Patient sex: F
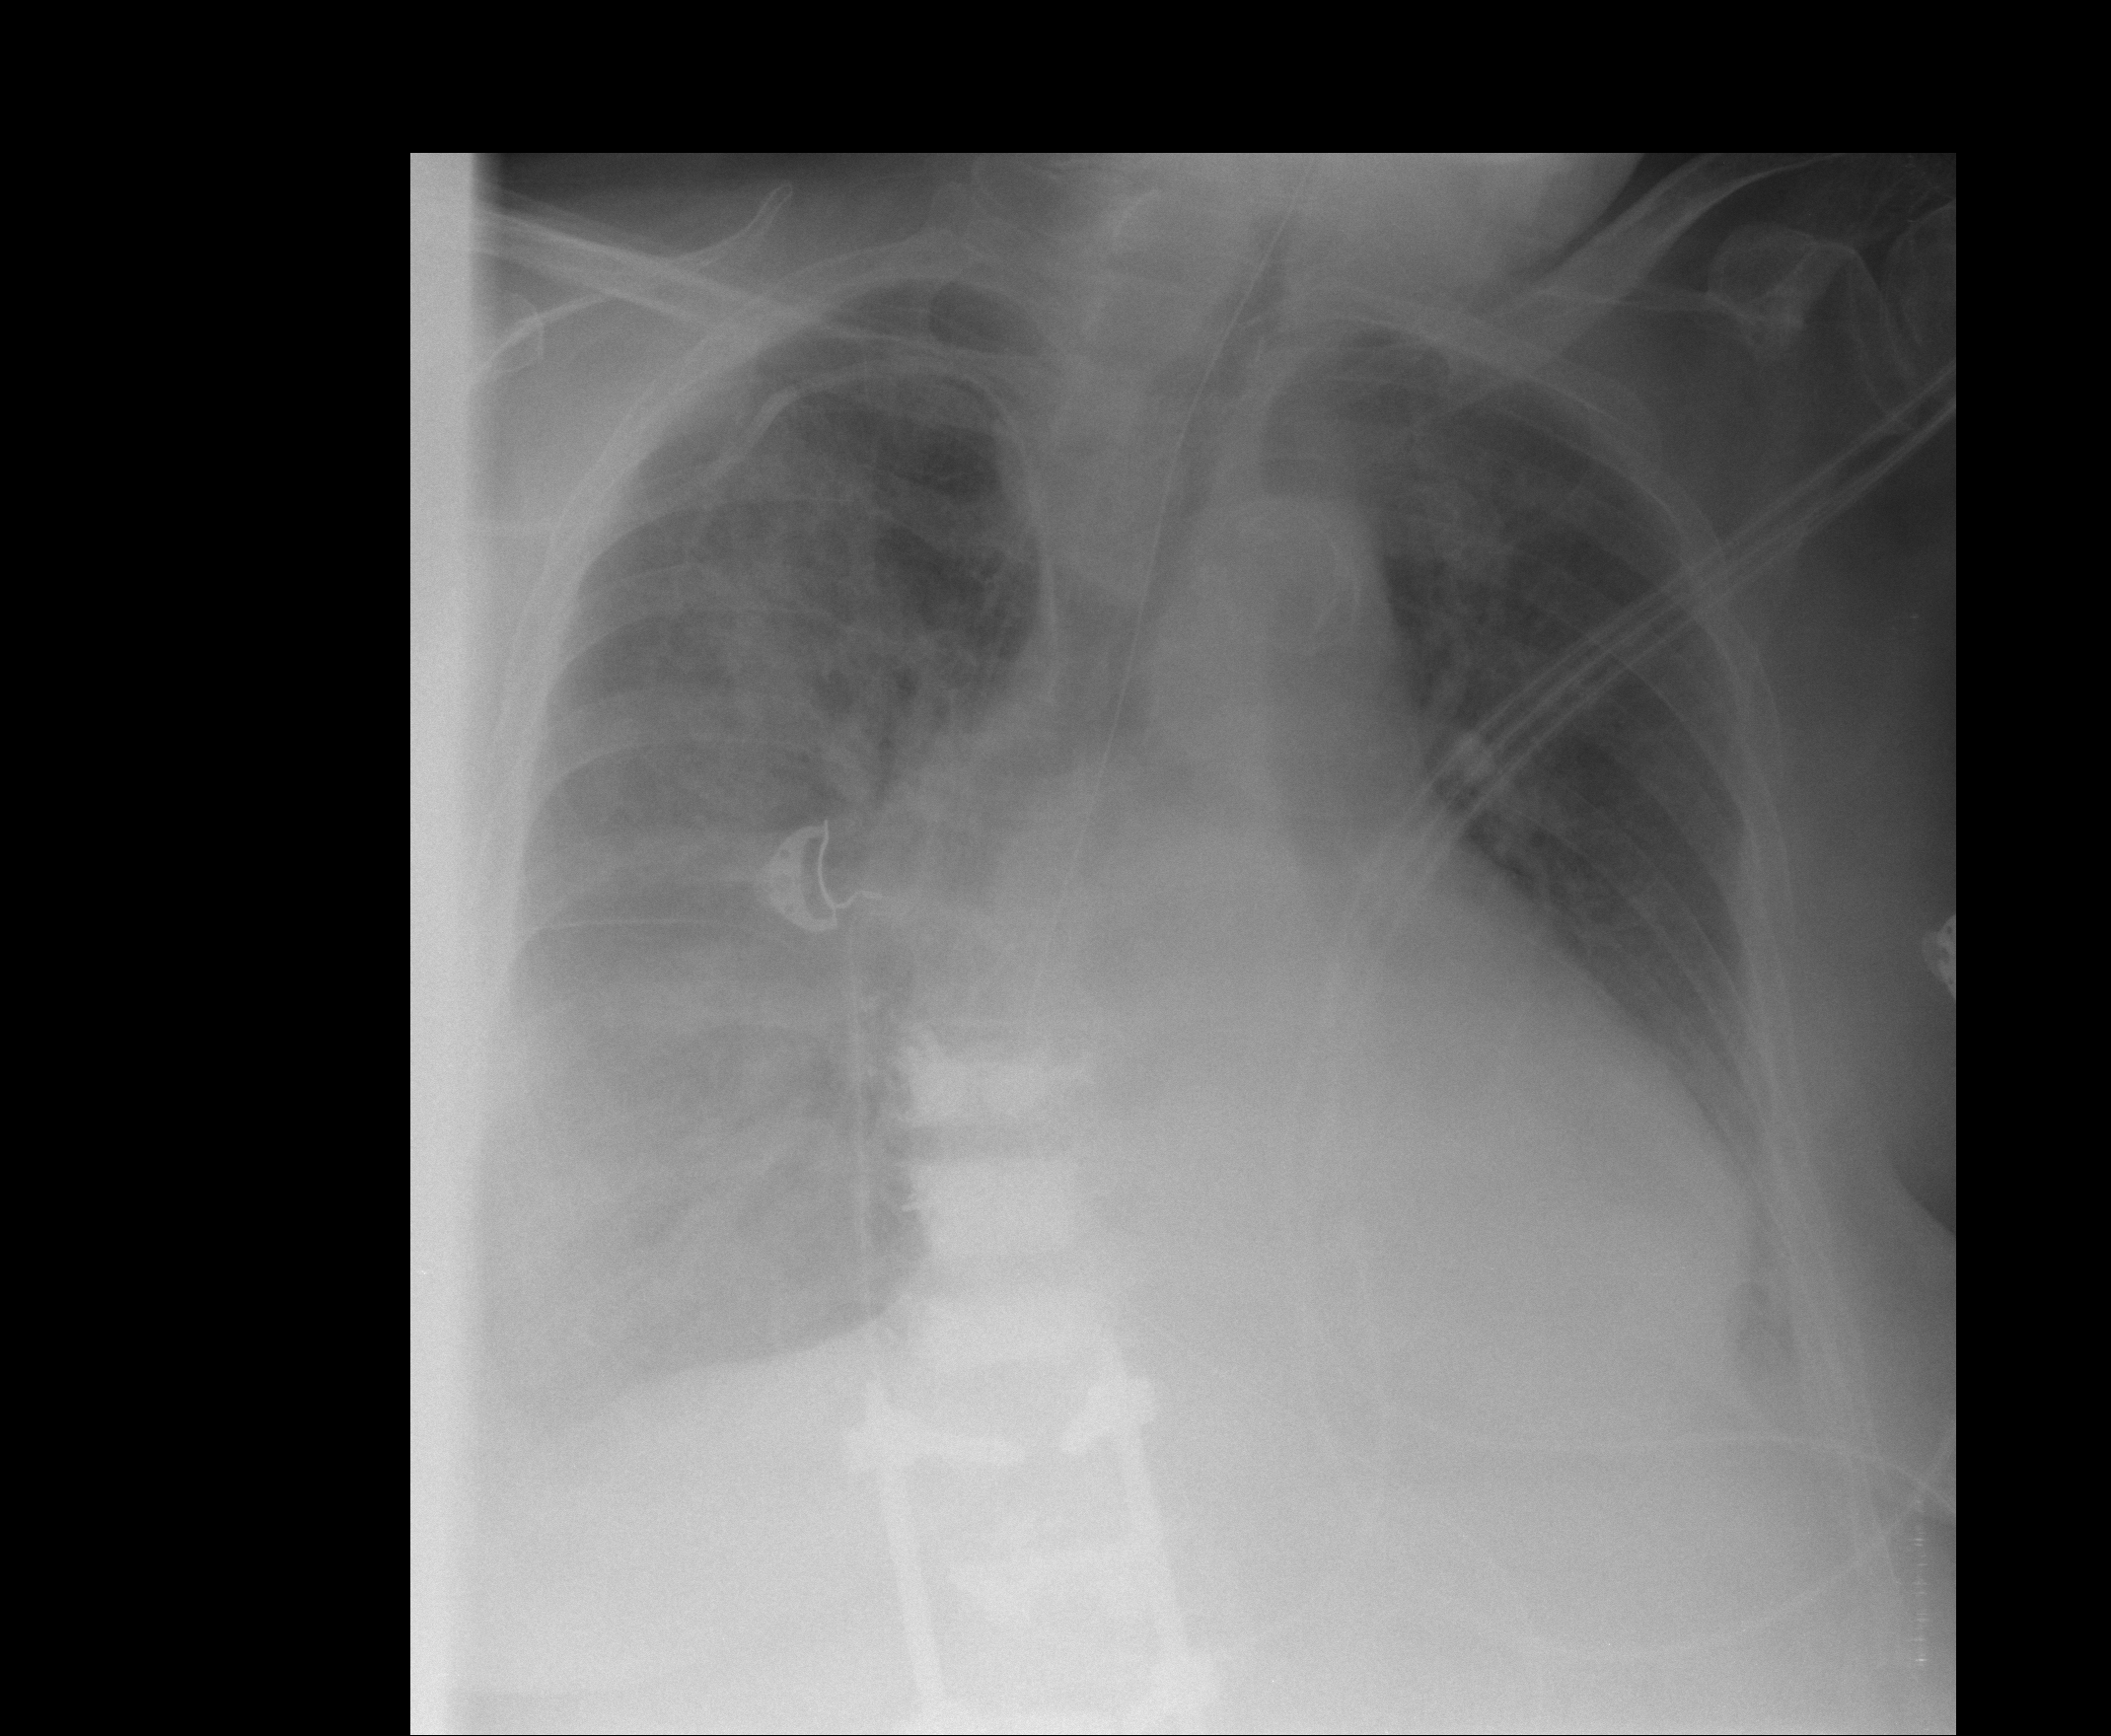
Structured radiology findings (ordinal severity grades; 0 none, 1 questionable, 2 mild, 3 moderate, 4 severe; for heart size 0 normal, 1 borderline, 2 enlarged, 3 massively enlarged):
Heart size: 2
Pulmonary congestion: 0
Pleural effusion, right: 3
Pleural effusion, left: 1
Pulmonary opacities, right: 3
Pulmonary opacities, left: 2
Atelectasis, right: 2
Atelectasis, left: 2